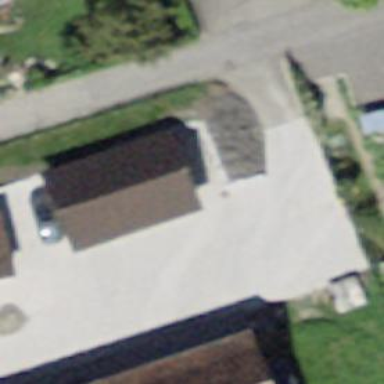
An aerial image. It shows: Garage building.